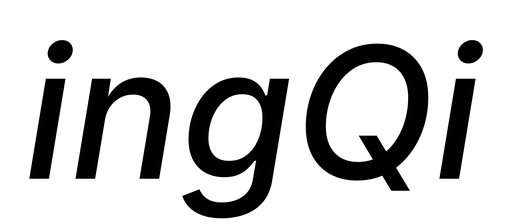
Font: Inter-Italic_Medium_Italic